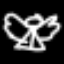
Label: angel